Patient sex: F
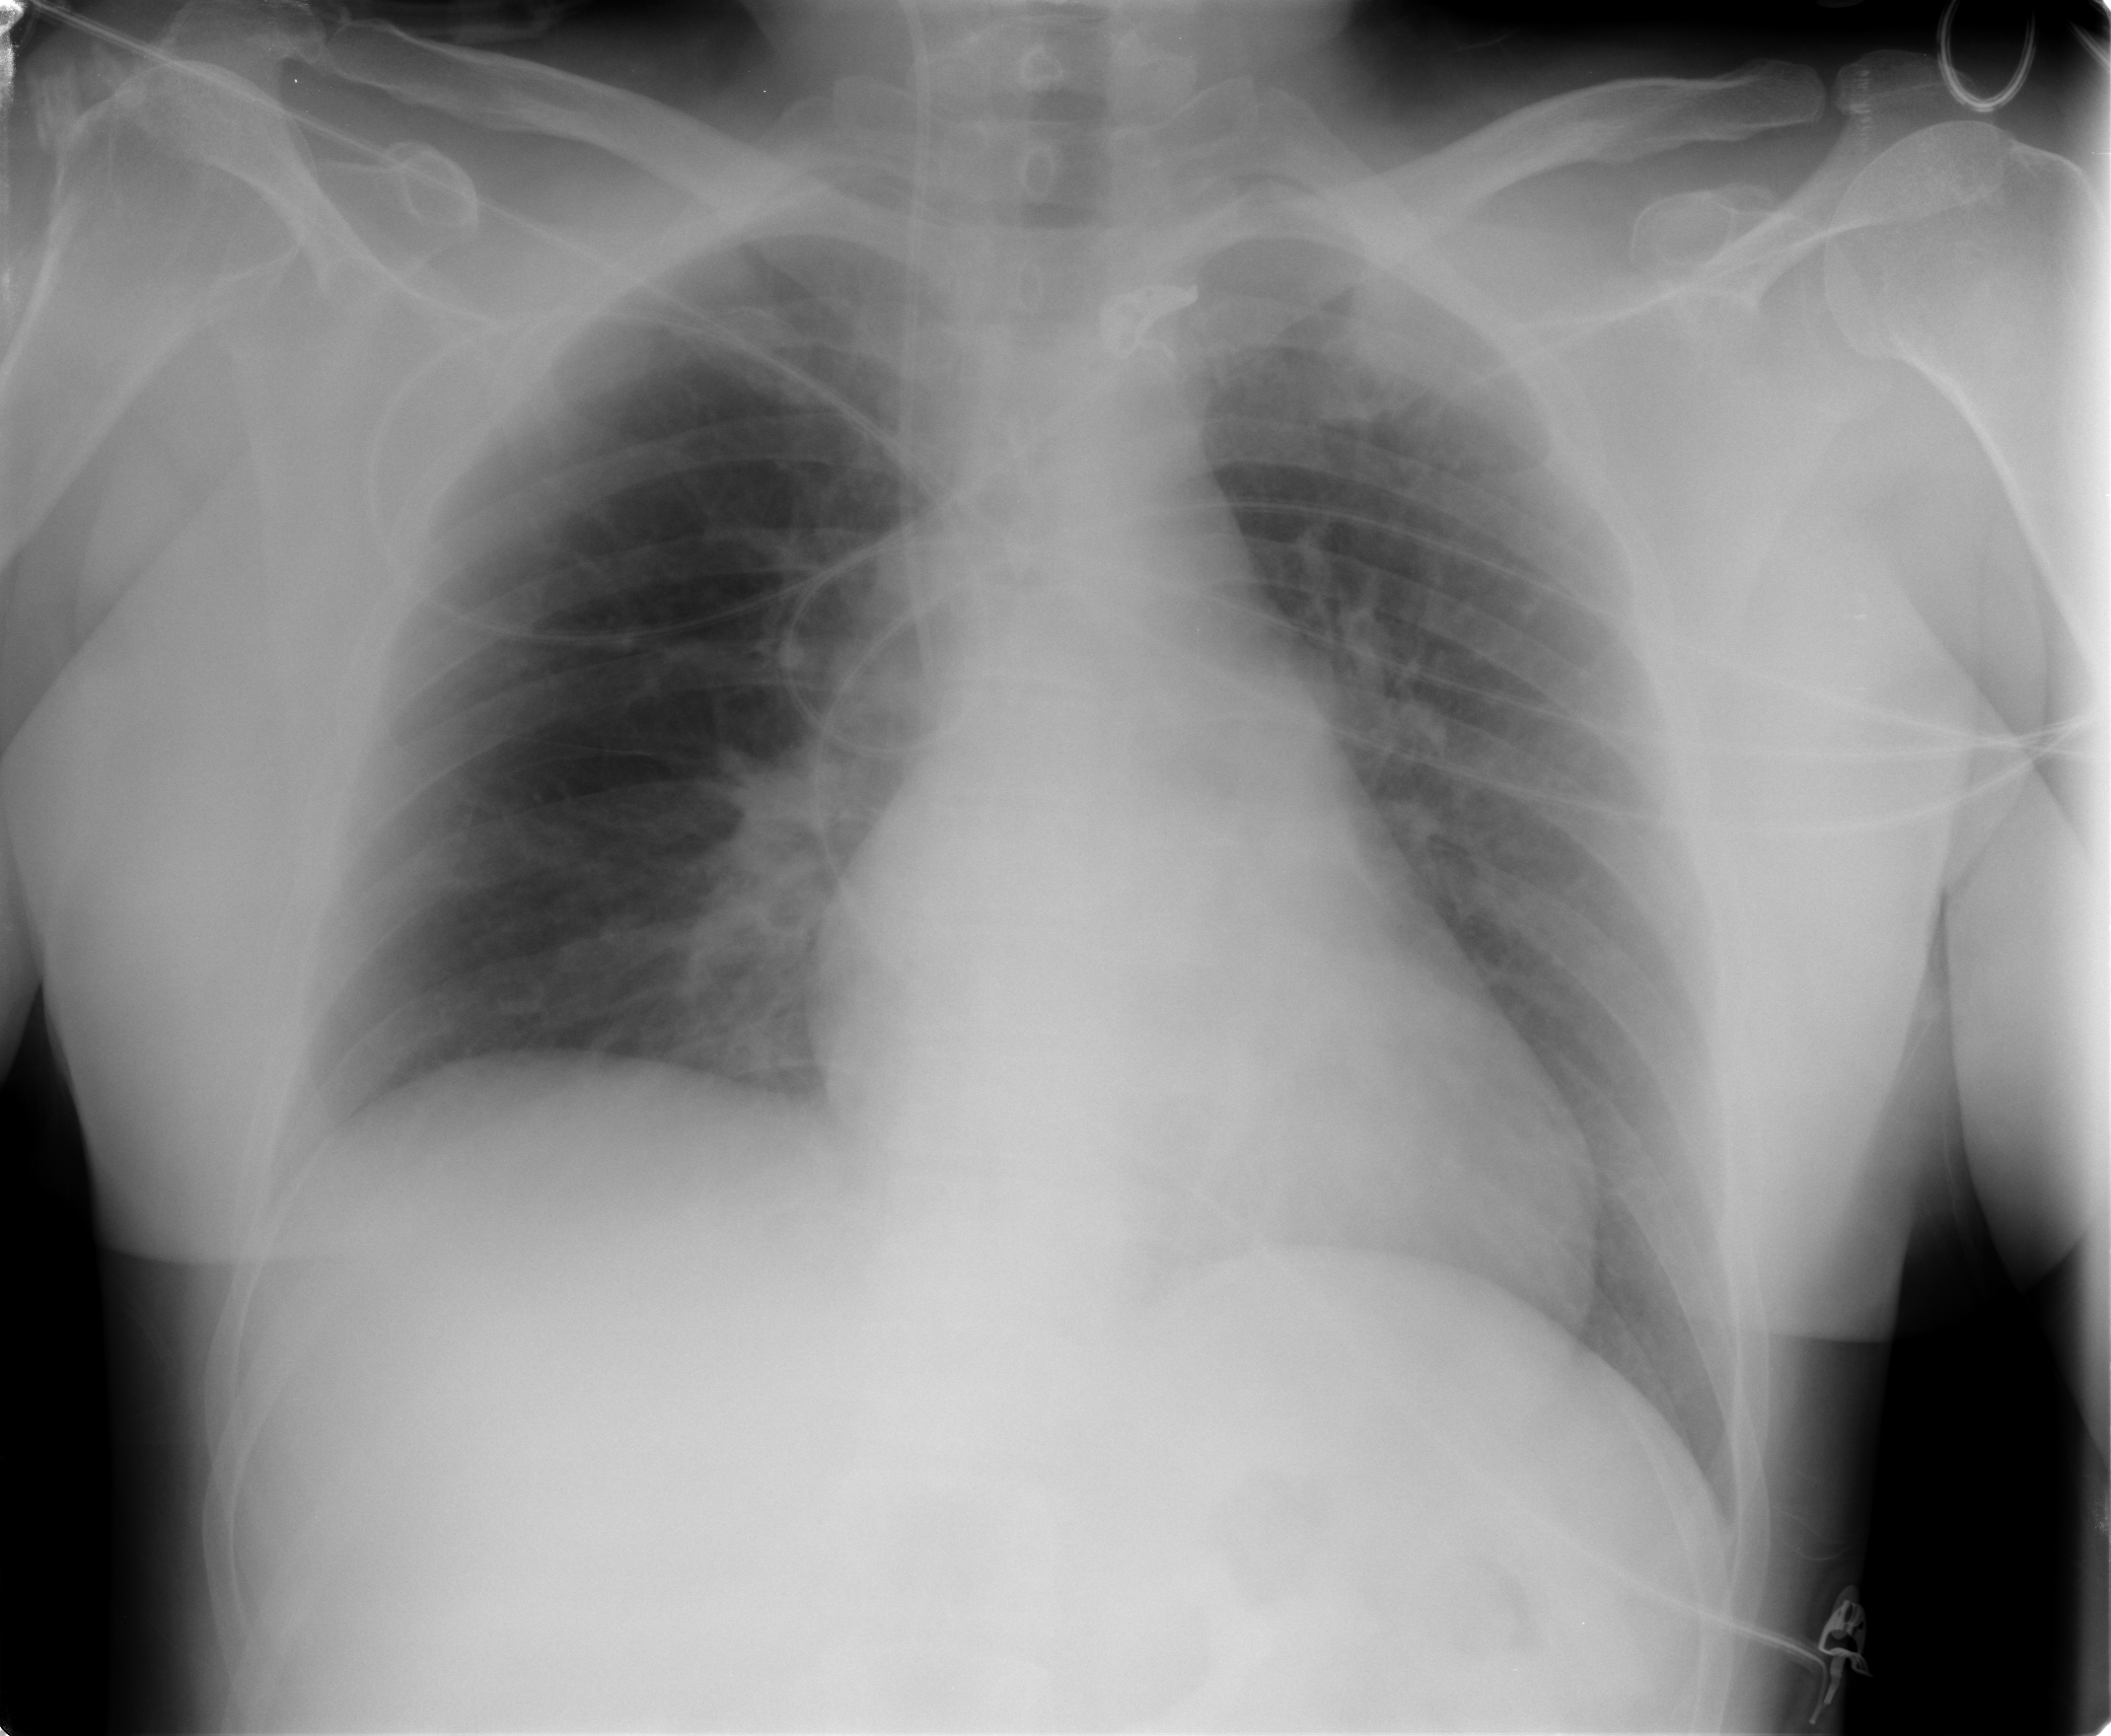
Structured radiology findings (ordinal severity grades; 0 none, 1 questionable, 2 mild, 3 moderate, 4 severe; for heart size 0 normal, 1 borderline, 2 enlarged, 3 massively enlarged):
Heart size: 0
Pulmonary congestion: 1
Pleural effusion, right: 0
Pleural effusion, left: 0
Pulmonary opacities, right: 0
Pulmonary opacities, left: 0
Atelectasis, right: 0
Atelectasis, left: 0